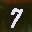
Label: 7